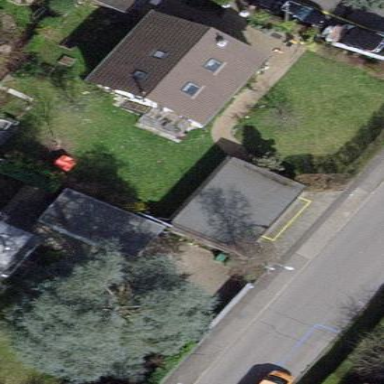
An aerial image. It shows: Garden enclosed by fence.